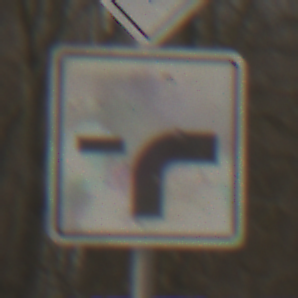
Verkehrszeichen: VerlaufVorfahrtsstrasse9
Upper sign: Vorfahrtsstrasse
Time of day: MorningAfternoon
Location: Outdoor (Nature)
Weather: PartlyCloudy
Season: Winter
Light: Natural